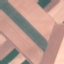
Label: AnnualCrop